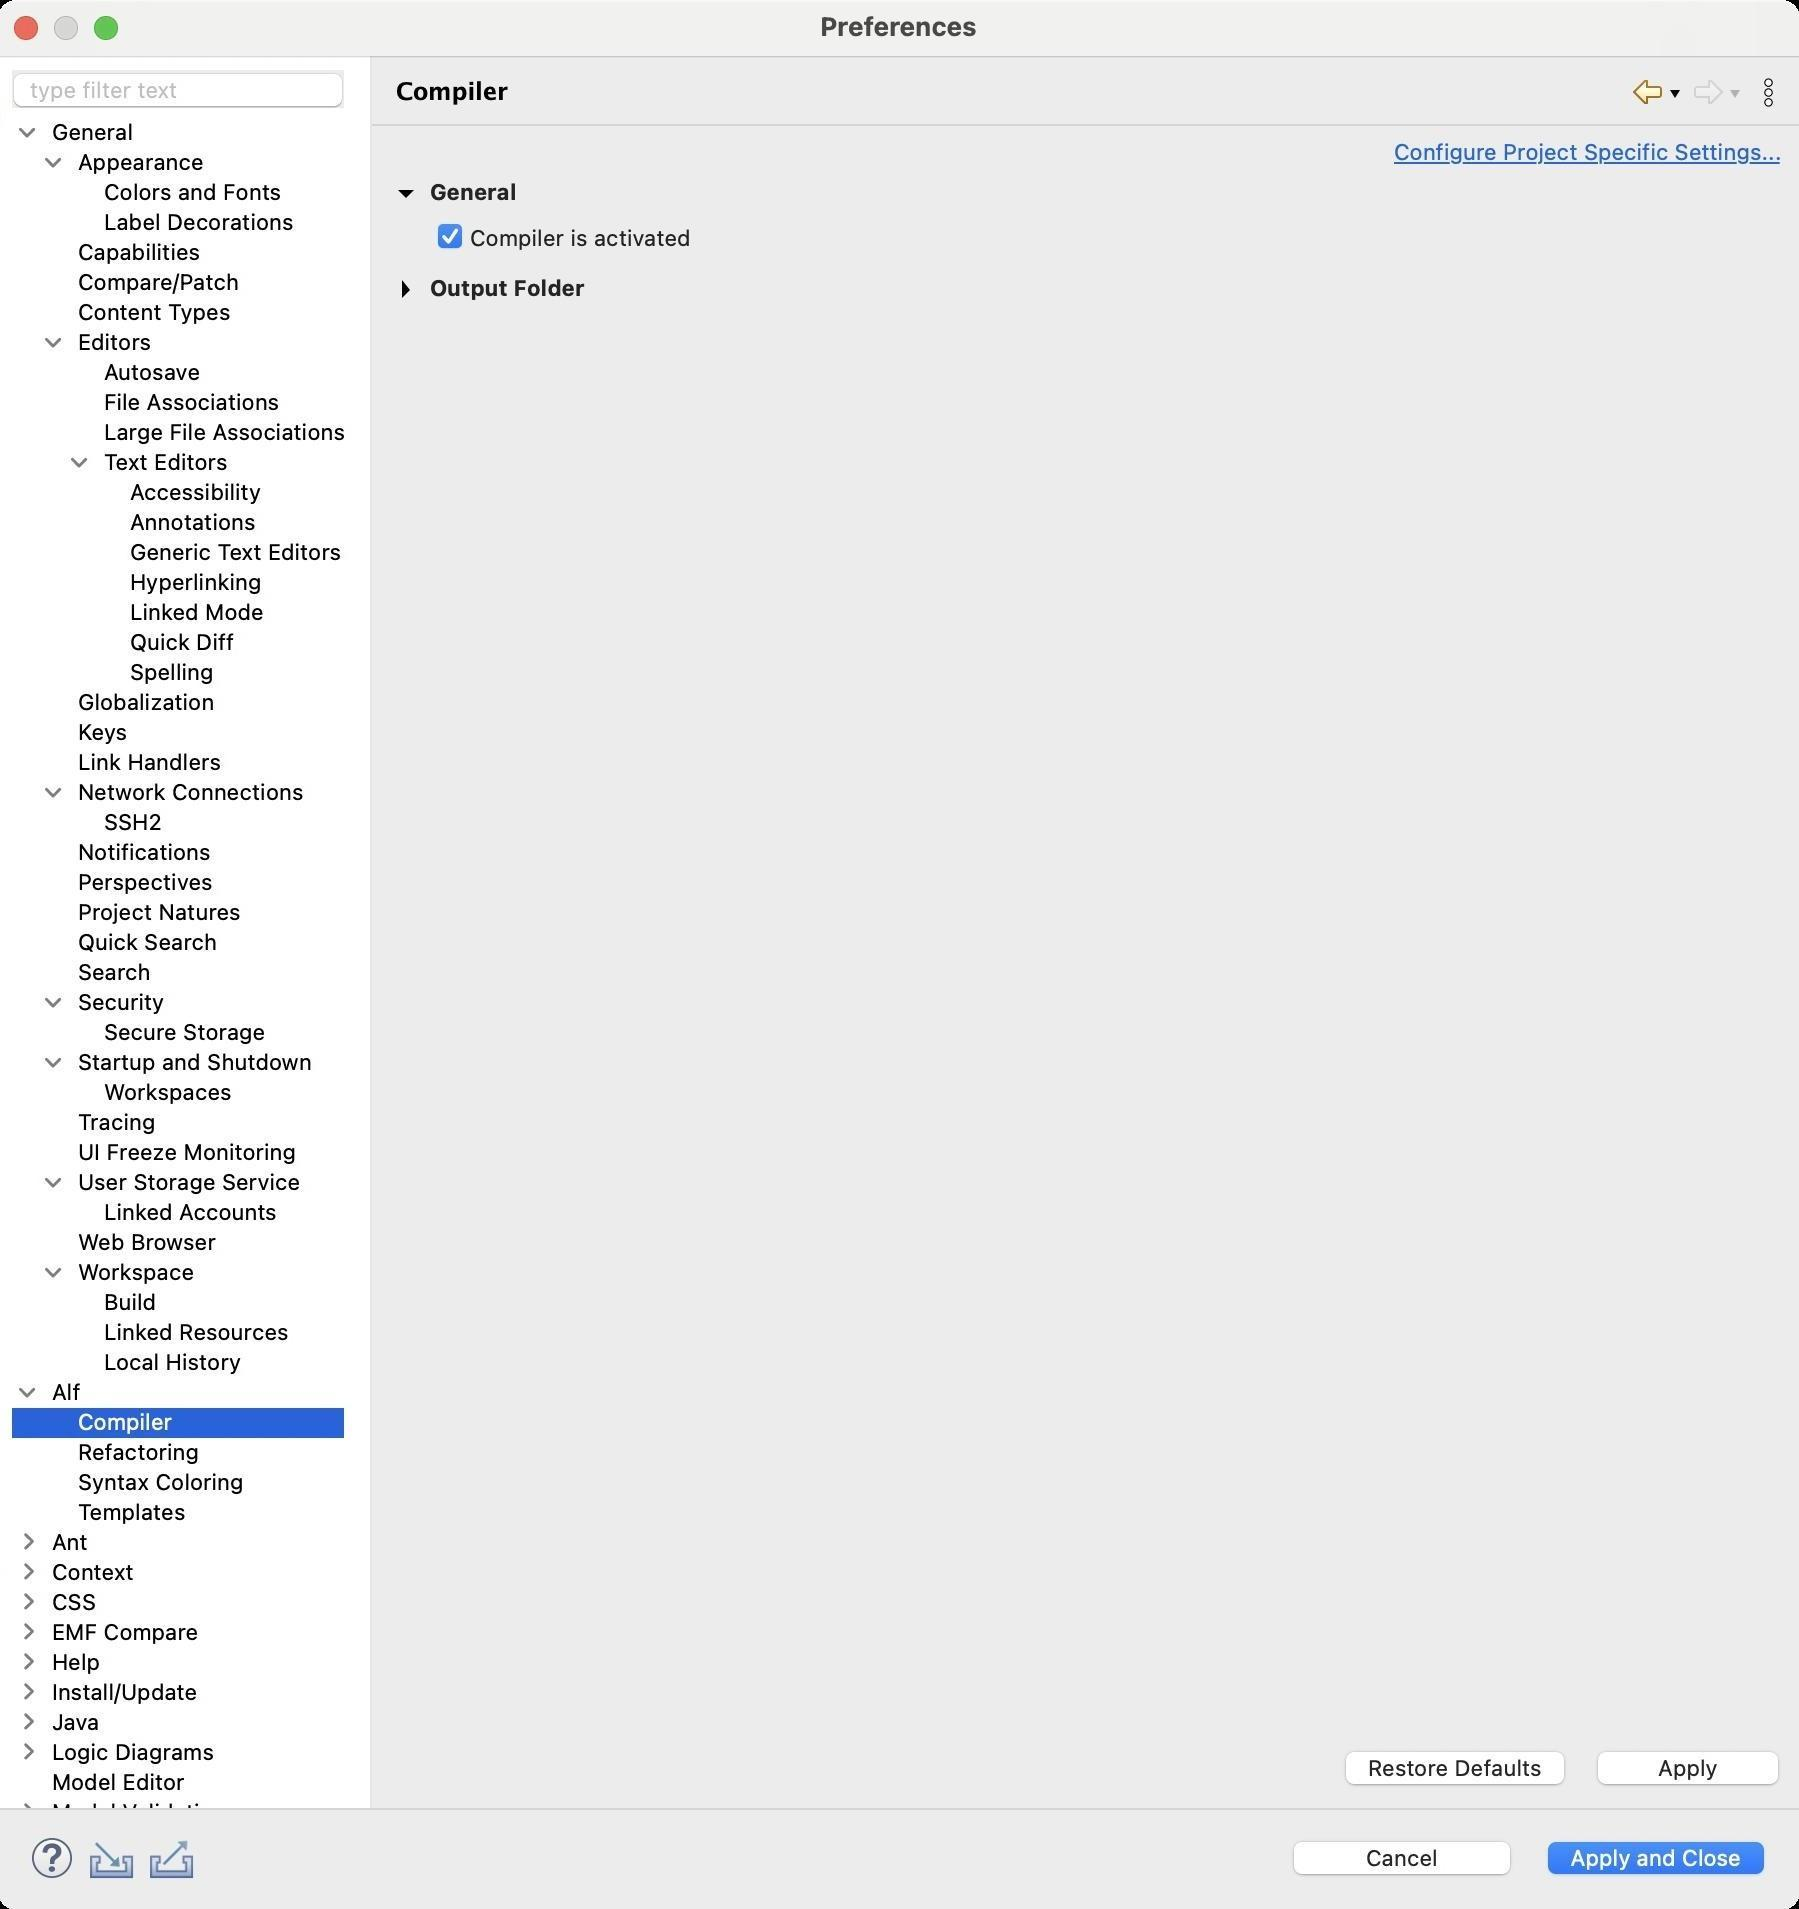
Accessibility tree:
{"name": "Preferences", "role": "AXWindow", "description": null, "role_description": "standard window", "value": null, "position": "480.00;95.00", "size": "901;955", "children": [{"name": "Apply_and_Close", "role": "AXButton", "description": null, "role_description": "button", "value": null, "position": "769.00;917.00", "size": "120;27", "children": []}, {"name": "Cancel", "role": "AXButton", "description": null, "role_description": "button", "value": null, "position": "642.00;917.00", "size": "120;27", "children": []}, {"name": null, "role": "AXToolbar", "description": null, "role_description": "toolbar", "value": null, "position": "12.00;915.00", "size": "90;30", "children": [{"name": "Help", "role": "AXCheckBox", "description": null, "role_description": "checkbox", "value": 0, "position": "12.00;915.00", "size": "30;30", "children": []}, {"name": "Import", "role": "AXButton", "description": null, "role_description": "button", "value": null, "position": "42.00;915.00", "size": "30;30", "children": []}, {"name": "Export", "role": "AXButton", "description": null, "role_description": "button", "value": null, "position": "72.00;915.00", "size": "30;30", "children": []}]}, {"name": null, "role": "AXScrollArea", "description": null, "role_description": "scroll area", "value": null, "position": "199.00;69.00", "size": "697;830", "children": [{"name": "Apply", "role": "AXButton", "description": null, "role_description": "button", "value": null, "position": "794.00;872.00", "size": "102;27", "children": []}, {"name": "Restore_Defaults", "role": "AXButton", "description": null, "role_description": "button", "value": null, "position": "668.00;872.00", "size": "121;27", "children": []}, {"name": null, "role": "AXScrollArea", "description": null, "role_description": "scroll area", "value": null, "position": "199.00;89.00", "size": "697;778", "children": [{"name": "Keep_local_history_for_generated_files._Please_note:_From_Eclipse_2021-06\nthis_preference_is_overruled_by_the_global_\"History_for_derived_files\"_preference.", "role": "AXCheckBox", "description": null, "role_description": "checkbox", "value": 1, "position": "199.00;137.00", "size": "0;0", "children": []}, {"name": "Hide_synthetic_local_variables_in_the_debugger", "role": "AXCheckBox", "description": null, "role_description": "checkbox", "value": 1, "position": "199.00;137.00", "size": "0;0", "children": []}, {"name": "Ignore_generated_Java_source_when_debugging_(Use_for_Android)_", "role": "AXCheckBox", "description": null, "role_description": "checkbox", "value": 0, "position": "199.00;137.00", "size": "0;0", "children": []}, {"name": "Clean_whole_directory_when_clean_build_is_triggered", "role": "AXCheckBox", "description": null, "role_description": "checkbox", "value": 0, "position": "199.00;137.00", "size": "0;0", "children": []}, {"name": "Delete_generated_files_when_clean_build_is_triggered", "role": "AXCheckBox", "description": null, "role_description": "checkbox", "value": 1, "position": "199.00;137.00", "size": "0;0", "children": []}, {"name": "Mark_generated_files_as_derived", "role": "AXCheckBox", "description": null, "role_description": "checkbox", "value": 1, "position": "199.00;137.00", "size": "0;0", "children": []}, {"name": "Overwrite_existing_files", "role": "AXCheckBox", "description": null, "role_description": "checkbox", "value": 1, "position": "199.00;137.00", "size": "0;0", "children": []}, {"name": "Create_directory_if_it_doesn't_exist", "role": "AXCheckBox", "description": null, "role_description": "checkbox", "value": 1, "position": "199.00;137.00", "size": "0;0", "children": []}, {"name": null, "role": "AXTextField", "description": null, "role_description": "text field", "value": "./src-gen", "position": "199.00;137.00", "size": "0;0", "children": []}, {"name": null, "role": "AXStaticText", "description": null, "role_description": "text", "value": "Directory:", "position": "199.00;137.00", "size": "0;0", "children": []}, {"name": null, "role": "AXStaticText", "description": null, "role_description": "text", "value": "Output Folder", "position": "214.00;137.00", "size": "82;14", "children": []}, {"name": "Expandable", "role": "AXOutline", "description": "Expandable", "role_description": "outline", "value": null, "position": "199.00;143.00", "size": "11;11", "children": []}, {"name": "Compiler_is_activated", "role": "AXCheckBox", "description": null, "role_description": "checkbox", "value": 1, "position": "219.00;111.00", "size": "672;16", "children": []}, {"name": null, "role": "AXStaticText", "description": null, "role_description": "text", "value": "General", "position": "214.00;89.00", "size": "48;14", "children": []}, {"name": "Expandable", "role": "AXOutline", "description": "Expandable", "role_description": "outline", "value": null, "position": "199.00;95.00", "size": "11;11", "children": []}]}, {"name": null, "role": "AXScrollArea", "description": null, "role_description": "scroll area", "value": null, "position": "696.00;69.00", "size": "200;15", "children": [{"name": null, "role": "AXTextArea", "description": null, "role_description": "text entry area", "value": "Configure Project Specific Settings...", "position": "696.00;69.00", "size": "200;15", "children": [{"name": "Configure_Project_Specific_Settings...", "role": "AXLink", "description": null, "role_description": "hyperlink", "value": null, "position": "698.00;69.00", "size": "194;13", "children": []}]}]}]}, {"name": null, "role": "AXToolbar", "description": "", "role_description": "toolbar", "value": null, "position": "814.00;35.00", "size": "82;22", "children": [{"name": "Back_to_Alf", "role": "AXMenuButton", "description": null, "role_description": "menu button", "value": null, "position": "814.00;35.00", "size": "22;22", "children": []}, {"name": "Forward", "role": "AXMenuButton", "description": null, "role_description": "menu button", "value": null, "position": "844.00;35.00", "size": "22;22", "children": []}, {"name": "Additional_Dialog_Actions", "role": "AXButton", "description": null, "role_description": "button", "value": null, "position": "874.00;35.00", "size": "22;22", "children": []}]}, {"name": null, "role": "AXStaticText", "description": "", "role_description": "text", "value": "Compiler", "position": "196.00;35.00", "size": "611;21", "children": []}, {"name": null, "role": "AXSplitter", "description": null, "role_description": "splitter", "value": 180, "position": "180.00;28.00", "size": "5;876", "children": []}, {"name": null, "role": "AXScrollArea", "description": null, "role_description": "scroll area", "value": null, "position": "7.00;59.00", "size": "166;845", "children": [{"name": null, "role": "AXOutline", "description": null, "role_description": "outline", "value": null, "position": "7.00;59.00", "size": "167;930", "children": [{"name": null, "role": "AXRow", "description": null, "role_description": "outline row", "value": null, "position": "7.00;59.00", "size": "167;15", "children": [{"name": null, "role": "AXGroup", "description": null, "role_description": "group", "value": null, "position": "7.00;59.00", "size": "167;15", "children": [{"name": null, "role": "AXDisclosureTriangle", "description": null, "role_description": "disclosure triangle", "value": 1, "position": "9.00;59.00", "size": "12;14", "children": []}, {"name": null, "role": "AXStaticText", "description": null, "role_description": "text", "value": "General", "position": "25.00;59.00", "size": "148;14", "children": []}]}]}, {"name": null, "role": "AXRow", "description": null, "role_description": "outline row", "value": null, "position": "7.00;74.00", "size": "167;15", "children": [{"name": null, "role": "AXGroup", "description": null, "role_description": "group", "value": null, "position": "7.00;74.00", "size": "167;15", "children": [{"name": null, "role": "AXDisclosureTriangle", "description": null, "role_description": "disclosure triangle", "value": 1, "position": "22.00;74.00", "size": "12;14", "children": []}, {"name": null, "role": "AXStaticText", "description": null, "role_description": "text", "value": "Appearance", "position": "38.00;74.00", "size": "135;14", "children": []}]}]}, {"name": null, "role": "AXRow", "description": null, "role_description": "outline row", "value": null, "position": "7.00;89.00", "size": "167;15", "children": [{"name": null, "role": "AXStaticText", "description": null, "role_description": "text", "value": "Colors and Fonts", "position": "51.00;89.00", "size": "122;14", "children": []}]}, {"name": null, "role": "AXRow", "description": null, "role_description": "outline row", "value": null, "position": "7.00;104.00", "size": "167;15", "children": [{"name": null, "role": "AXStaticText", "description": null, "role_description": "text", "value": "Label Decorations", "position": "51.00;104.00", "size": "122;14", "children": []}]}, {"name": null, "role": "AXRow", "description": null, "role_description": "outline row", "value": null, "position": "7.00;119.00", "size": "167;15", "children": [{"name": null, "role": "AXStaticText", "description": null, "role_description": "text", "value": "Capabilities", "position": "38.00;119.00", "size": "135;14", "children": []}]}, {"name": null, "role": "AXRow", "description": null, "role_description": "outline row", "value": null, "position": "7.00;134.00", "size": "167;15", "children": [{"name": null, "role": "AXStaticText", "description": null, "role_description": "text", "value": "Compare/Patch", "position": "38.00;134.00", "size": "135;14", "children": []}]}, {"name": null, "role": "AXRow", "description": null, "role_description": "outline row", "value": null, "position": "7.00;149.00", "size": "167;15", "children": [{"name": null, "role": "AXStaticText", "description": null, "role_description": "text", "value": "Content Types", "position": "38.00;149.00", "size": "135;14", "children": []}]}, {"name": null, "role": "AXRow", "description": null, "role_description": "outline row", "value": null, "position": "7.00;164.00", "size": "167;15", "children": [{"name": null, "role": "AXGroup", "description": null, "role_description": "group", "value": null, "position": "7.00;164.00", "size": "167;15", "children": [{"name": null, "role": "AXDisclosureTriangle", "description": null, "role_description": "disclosure triangle", "value": 1, "position": "22.00;164.00", "size": "12;14", "children": []}, {"name": null, "role": "AXStaticText", "description": null, "role_description": "text", "value": "Editors", "position": "38.00;164.00", "size": "135;14", "children": []}]}]}, {"name": null, "role": "AXRow", "description": null, "role_description": "outline row", "value": null, "position": "7.00;179.00", "size": "167;15", "children": [{"name": null, "role": "AXStaticText", "description": null, "role_description": "text", "value": "Autosave", "position": "51.00;179.00", "size": "122;14", "children": []}]}, {"name": null, "role": "AXRow", "description": null, "role_description": "outline row", "value": null, "position": "7.00;194.00", "size": "167;15", "children": [{"name": null, "role": "AXStaticText", "description": null, "role_description": "text", "value": "File Associations", "position": "51.00;194.00", "size": "122;14", "children": []}]}, {"name": null, "role": "AXRow", "description": null, "role_description": "outline row", "value": null, "position": "7.00;209.00", "size": "167;15", "children": [{"name": null, "role": "AXStaticText", "description": null, "role_description": "text", "value": "Large File Associations", "position": "51.00;209.00", "size": "122;14", "children": []}]}, {"name": null, "role": "AXRow", "description": null, "role_description": "outline row", "value": null, "position": "7.00;224.00", "size": "167;15", "children": [{"name": null, "role": "AXGroup", "description": null, "role_description": "group", "value": null, "position": "7.00;224.00", "size": "167;15", "children": [{"name": null, "role": "AXDisclosureTriangle", "description": null, "role_description": "disclosure triangle", "value": 1, "position": "35.00;224.00", "size": "12;14", "children": []}, {"name": null, "role": "AXStaticText", "description": null, "role_description": "text", "value": "Text Editors", "position": "51.00;224.00", "size": "122;14", "children": []}]}]}, {"name": null, "role": "AXRow", "description": null, "role_description": "outline row", "value": null, "position": "7.00;239.00", "size": "167;15", "children": [{"name": null, "role": "AXStaticText", "description": null, "role_description": "text", "value": "Accessibility", "position": "64.00;239.00", "size": "109;14", "children": []}]}, {"name": null, "role": "AXRow", "description": null, "role_description": "outline row", "value": null, "position": "7.00;254.00", "size": "167;15", "children": [{"name": null, "role": "AXStaticText", "description": null, "role_description": "text", "value": "Annotations", "position": "64.00;254.00", "size": "109;14", "children": []}]}, {"name": null, "role": "AXRow", "description": null, "role_description": "outline row", "value": null, "position": "7.00;269.00", "size": "167;15", "children": [{"name": null, "role": "AXStaticText", "description": null, "role_description": "text", "value": "Generic Text Editors", "position": "64.00;269.00", "size": "109;14", "children": []}]}, {"name": null, "role": "AXRow", "description": null, "role_description": "outline row", "value": null, "position": "7.00;284.00", "size": "167;15", "children": [{"name": null, "role": "AXStaticText", "description": null, "role_description": "text", "value": "Hyperlinking", "position": "64.00;284.00", "size": "109;14", "children": []}]}, {"name": null, "role": "AXRow", "description": null, "role_description": "outline row", "value": null, "position": "7.00;299.00", "size": "167;15", "children": [{"name": null, "role": "AXStaticText", "description": null, "role_description": "text", "value": "Linked Mode", "position": "64.00;299.00", "size": "109;14", "children": []}]}, {"name": null, "role": "AXRow", "description": null, "role_description": "outline row", "value": null, "position": "7.00;314.00", "size": "167;15", "children": [{"name": null, "role": "AXStaticText", "description": null, "role_description": "text", "value": "Quick Diff", "position": "64.00;314.00", "size": "109;14", "children": []}]}, {"name": null, "role": "AXRow", "description": null, "role_description": "outline row", "value": null, "position": "7.00;329.00", "size": "167;15", "children": [{"name": null, "role": "AXStaticText", "description": null, "role_description": "text", "value": "Spelling", "position": "64.00;329.00", "size": "109;14", "children": []}]}, {"name": null, "role": "AXRow", "description": null, "role_description": "outline row", "value": null, "position": "7.00;344.00", "size": "167;15", "children": [{"name": null, "role": "AXStaticText", "description": null, "role_description": "text", "value": "Globalization", "position": "38.00;344.00", "size": "135;14", "children": []}]}, {"name": null, "role": "AXRow", "description": null, "role_description": "outline row", "value": null, "position": "7.00;359.00", "size": "167;15", "children": [{"name": null, "role": "AXStaticText", "description": null, "role_description": "text", "value": "Keys", "position": "38.00;359.00", "size": "135;14", "children": []}]}, {"name": null, "role": "AXRow", "description": null, "role_description": "outline row", "value": null, "position": "7.00;374.00", "size": "167;15", "children": [{"name": null, "role": "AXStaticText", "description": null, "role_description": "text", "value": "Link Handlers", "position": "38.00;374.00", "size": "135;14", "children": []}]}, {"name": null, "role": "AXRow", "description": null, "role_description": "outline row", "value": null, "position": "7.00;389.00", "size": "167;15", "children": [{"name": null, "role": "AXGroup", "description": null, "role_description": "group", "value": null, "position": "7.00;389.00", "size": "167;15", "children": [{"name": null, "role": "AXDisclosureTriangle", "description": null, "role_description": "disclosure triangle", "value": 1, "position": "22.00;389.00", "size": "12;14", "children": []}, {"name": null, "role": "AXStaticText", "description": null, "role_description": "text", "value": "Network Connections", "position": "38.00;389.00", "size": "135;14", "children": []}]}]}, {"name": null, "role": "AXRow", "description": null, "role_description": "outline row", "value": null, "position": "7.00;404.00", "size": "167;15", "children": [{"name": null, "role": "AXStaticText", "description": null, "role_description": "text", "value": "SSH2", "position": "51.00;404.00", "size": "122;14", "children": []}]}, {"name": null, "role": "AXRow", "description": null, "role_description": "outline row", "value": null, "position": "7.00;419.00", "size": "167;15", "children": [{"name": null, "role": "AXStaticText", "description": null, "role_description": "text", "value": "Notifications", "position": "38.00;419.00", "size": "135;14", "children": []}]}, {"name": null, "role": "AXRow", "description": null, "role_description": "outline row", "value": null, "position": "7.00;434.00", "size": "167;15", "children": [{"name": null, "role": "AXStaticText", "description": null, "role_description": "text", "value": "Perspectives", "position": "38.00;434.00", "size": "135;14", "children": []}]}, {"name": null, "role": "AXRow", "description": null, "role_description": "outline row", "value": null, "position": "7.00;449.00", "size": "167;15", "children": [{"name": null, "role": "AXStaticText", "description": null, "role_description": "text", "value": "Project Natures", "position": "38.00;449.00", "size": "135;14", "children": []}]}, {"name": null, "role": "AXRow", "description": null, "role_description": "outline row", "value": null, "position": "7.00;464.00", "size": "167;15", "children": [{"name": null, "role": "AXStaticText", "description": null, "role_description": "text", "value": "Quick Search", "position": "38.00;464.00", "size": "135;14", "children": []}]}, {"name": null, "role": "AXRow", "description": null, "role_description": "outline row", "value": null, "position": "7.00;479.00", "size": "167;15", "children": [{"name": null, "role": "AXStaticText", "description": null, "role_description": "text", "value": "Search", "position": "38.00;479.00", "size": "135;14", "children": []}]}, {"name": null, "role": "AXRow", "description": null, "role_description": "outline row", "value": null, "position": "7.00;494.00", "size": "167;15", "children": [{"name": null, "role": "AXGroup", "description": null, "role_description": "group", "value": null, "position": "7.00;494.00", "size": "167;15", "children": [{"name": null, "role": "AXDisclosureTriangle", "description": null, "role_description": "disclosure triangle", "value": 1, "position": "22.00;494.00", "size": "12;14", "children": []}, {"name": null, "role": "AXStaticText", "description": null, "role_description": "text", "value": "Security", "position": "38.00;494.00", "size": "135;14", "children": []}]}]}, {"name": null, "role": "AXRow", "description": null, "role_description": "outline row", "value": null, "position": "7.00;509.00", "size": "167;15", "children": [{"name": null, "role": "AXStaticText", "description": null, "role_description": "text", "value": "Secure Storage", "position": "51.00;509.00", "size": "122;14", "children": []}]}, {"name": null, "role": "AXRow", "description": null, "role_description": "outline row", "value": null, "position": "7.00;524.00", "size": "167;15", "children": [{"name": null, "role": "AXGroup", "description": null, "role_description": "group", "value": null, "position": "7.00;524.00", "size": "167;15", "children": [{"name": null, "role": "AXDisclosureTriangle", "description": null, "role_description": "disclosure triangle", "value": 1, "position": "22.00;524.00", "size": "12;14", "children": []}, {"name": null, "role": "AXStaticText", "description": null, "role_description": "text", "value": "Startup and Shutdown", "position": "38.00;524.00", "size": "135;14", "children": []}]}]}, {"name": null, "role": "AXRow", "description": null, "role_description": "outline row", "value": null, "position": "7.00;539.00", "size": "167;15", "children": [{"name": null, "role": "AXStaticText", "description": null, "role_description": "text", "value": "Workspaces", "position": "51.00;539.00", "size": "122;14", "children": []}]}, {"name": null, "role": "AXRow", "description": null, "role_description": "outline row", "value": null, "position": "7.00;554.00", "size": "167;15", "children": [{"name": null, "role": "AXStaticText", "description": null, "role_description": "text", "value": "Tracing", "position": "38.00;554.00", "size": "135;14", "children": []}]}, {"name": null, "role": "AXRow", "description": null, "role_description": "outline row", "value": null, "position": "7.00;569.00", "size": "167;15", "children": [{"name": null, "role": "AXStaticText", "description": null, "role_description": "text", "value": "UI Freeze Monitoring", "position": "38.00;569.00", "size": "135;14", "children": []}]}, {"name": null, "role": "AXRow", "description": null, "role_description": "outline row", "value": null, "position": "7.00;584.00", "size": "167;15", "children": [{"name": null, "role": "AXGroup", "description": null, "role_description": "group", "value": null, "position": "7.00;584.00", "size": "167;15", "children": [{"name": null, "role": "AXDisclosureTriangle", "description": null, "role_description": "disclosure triangle", "value": 1, "position": "22.00;584.00", "size": "12;14", "children": []}, {"name": null, "role": "AXStaticText", "description": null, "role_description": "text", "value": "User Storage Service", "position": "38.00;584.00", "size": "135;14", "children": []}]}]}, {"name": null, "role": "AXRow", "description": null, "role_description": "outline row", "value": null, "position": "7.00;599.00", "size": "167;15", "children": [{"name": null, "role": "AXStaticText", "description": null, "role_description": "text", "value": "Linked Accounts", "position": "51.00;599.00", "size": "122;14", "children": []}]}, {"name": null, "role": "AXRow", "description": null, "role_description": "outline row", "value": null, "position": "7.00;614.00", "size": "167;15", "children": [{"name": null, "role": "AXStaticText", "description": null, "role_description": "text", "value": "Web Browser", "position": "38.00;614.00", "size": "135;14", "children": []}]}, {"name": null, "role": "AXRow", "description": null, "role_description": "outline row", "value": null, "position": "7.00;629.00", "size": "167;15", "children": [{"name": null, "role": "AXGroup", "description": null, "role_description": "group", "value": null, "position": "7.00;629.00", "size": "167;15", "children": [{"name": null, "role": "AXDisclosureTriangle", "description": null, "role_description": "disclosure triangle", "value": 1, "position": "22.00;629.00", "size": "12;14", "children": []}, {"name": null, "role": "AXStaticText", "description": null, "role_description": "text", "value": "Workspace", "position": "38.00;629.00", "size": "135;14", "children": []}]}]}, {"name": null, "role": "AXRow", "description": null, "role_description": "outline row", "value": null, "position": "7.00;644.00", "size": "167;15", "children": [{"name": null, "role": "AXStaticText", "description": null, "role_description": "text", "value": "Build", "position": "51.00;644.00", "size": "122;14", "children": []}]}, {"name": null, "role": "AXRow", "description": null, "role_description": "outline row", "value": null, "position": "7.00;659.00", "size": "167;15", "children": [{"name": null, "role": "AXStaticText", "description": null, "role_description": "text", "value": "Linked Resources", "position": "51.00;659.00", "size": "122;14", "children": []}]}, {"name": null, "role": "AXRow", "description": null, "role_description": "outline row", "value": null, "position": "7.00;674.00", "size": "167;15", "children": [{"name": null, "role": "AXStaticText", "description": null, "role_description": "text", "value": "Local History", "position": "51.00;674.00", "size": "122;14", "children": []}]}, {"name": null, "role": "AXRow", "description": null, "role_description": "outline row", "value": null, "position": "7.00;689.00", "size": "167;15", "children": [{"name": null, "role": "AXGroup", "description": null, "role_description": "group", "value": null, "position": "7.00;689.00", "size": "167;15", "children": [{"name": null, "role": "AXDisclosureTriangle", "description": null, "role_description": "disclosure triangle", "value": 1, "position": "9.00;689.00", "size": "12;14", "children": []}, {"name": null, "role": "AXStaticText", "description": null, "role_description": "text", "value": "Alf", "position": "25.00;689.00", "size": "148;14", "children": []}]}]}, {"name": null, "role": "AXRow", "description": null, "role_description": "outline row", "value": null, "position": "7.00;704.00", "size": "167;15", "children": [{"name": null, "role": "AXStaticText", "description": null, "role_description": "text", "value": "Compiler", "position": "38.00;704.00", "size": "135;14", "children": []}]}, {"name": null, "role": "AXRow", "description": null, "role_description": "outline row", "value": null, "position": "7.00;719.00", "size": "167;15", "children": [{"name": null, "role": "AXStaticText", "description": null, "role_description": "text", "value": "Refactoring", "position": "38.00;719.00", "size": "135;14", "children": []}]}, {"name": null, "role": "AXRow", "description": null, "role_description": "outline row", "value": null, "position": "7.00;734.00", "size": "167;15", "children": [{"name": null, "role": "AXStaticText", "description": null, "role_description": "text", "value": "Syntax Coloring", "position": "38.00;734.00", "size": "135;14", "children": []}]}, {"name": null, "role": "AXRow", "description": null, "role_description": "outline row", "value": null, "position": "7.00;749.00", "size": "167;15", "children": [{"name": null, "role": "AXStaticText", "description": null, "role_description": "text", "value": "Templates", "position": "38.00;749.00", "size": "135;14", "children": []}]}, {"name": null, "role": "AXRow", "description": null, "role_description": "outline row", "value": null, "position": "7.00;764.00", "size": "167;15", "children": [{"name": null, "role": "AXGroup", "description": null, "role_description": "group", "value": null, "position": "7.00;764.00", "size": "167;15", "children": [{"name": null, "role": "AXDisclosureTriangle", "description": null, "role_description": "disclosure triangle", "value": 0, "position": "9.00;764.00", "size": "12;14", "children": []}, {"name": null, "role": "AXStaticText", "description": null, "role_description": "text", "value": "Ant", "position": "25.00;764.00", "size": "148;14", "children": []}]}]}, {"name": null, "role": "AXRow", "description": null, "role_description": "outline row", "value": null, "position": "7.00;779.00", "size": "167;15", "children": [{"name": null, "role": "AXGroup", "description": null, "role_description": "group", "value": null, "position": "7.00;779.00", "size": "167;15", "children": [{"name": null, "role": "AXDisclosureTriangle", "description": null, "role_description": "disclosure triangle", "value": 0, "position": "9.00;779.00", "size": "12;14", "children": []}, {"name": null, "role": "AXStaticText", "description": null, "role_description": "text", "value": "Context", "position": "25.00;779.00", "size": "148;14", "children": []}]}]}, {"name": null, "role": "AXRow", "description": null, "role_description": "outline row", "value": null, "position": "7.00;794.00", "size": "167;15", "children": [{"name": null, "role": "AXGroup", "description": null, "role_description": "group", "value": null, "position": "7.00;794.00", "size": "167;15", "children": [{"name": null, "role": "AXDisclosureTriangle", "description": null, "role_description": "disclosure triangle", "value": 0, "position": "9.00;794.00", "size": "12;14", "children": []}, {"name": null, "role": "AXStaticText", "description": null, "role_description": "text", "value": "CSS", "position": "25.00;794.00", "size": "148;14", "children": []}]}]}, {"name": null, "role": "AXRow", "description": null, "role_description": "outline row", "value": null, "position": "7.00;809.00", "size": "167;15", "children": [{"name": null, "role": "AXGroup", "description": null, "role_description": "group", "value": null, "position": "7.00;809.00", "size": "167;15", "children": [{"name": null, "role": "AXDisclosureTriangle", "description": null, "role_description": "disclosure triangle", "value": 0, "position": "9.00;809.00", "size": "12;14", "children": []}, {"name": null, "role": "AXStaticText", "description": null, "role_description": "text", "value": "EMF Compare", "position": "25.00;809.00", "size": "148;14", "children": []}]}]}, {"name": null, "role": "AXRow", "description": null, "role_description": "outline row", "value": null, "position": "7.00;824.00", "size": "167;15", "children": [{"name": null, "role": "AXGroup", "description": null, "role_description": "group", "value": null, "position": "7.00;824.00", "size": "167;15", "children": [{"name": null, "role": "AXDisclosureTriangle", "description": null, "role_description": "disclosure triangle", "value": 0, "position": "9.00;824.00", "size": "12;14", "children": []}, {"name": null, "role": "AXStaticText", "description": null, "role_description": "text", "value": "Help", "position": "25.00;824.00", "size": "148;14", "children": []}]}]}, {"name": null, "role": "AXRow", "description": null, "role_description": "outline row", "value": null, "position": "7.00;839.00", "size": "167;15", "children": [{"name": null, "role": "AXGroup", "description": null, "role_description": "group", "value": null, "position": "7.00;839.00", "size": "167;15", "children": [{"name": null, "role": "AXDisclosureTriangle", "description": null, "role_description": "disclosure triangle", "value": 0, "position": "9.00;839.00", "size": "12;14", "children": []}, {"name": null, "role": "AXStaticText", "description": null, "role_description": "text", "value": "Install/Update", "position": "25.00;839.00", "size": "148;14", "children": []}]}]}, {"name": null, "role": "AXRow", "description": null, "role_description": "outline row", "value": null, "position": "7.00;854.00", "size": "167;15", "children": [{"name": null, "role": "AXGroup", "description": null, "role_description": "group", "value": null, "position": "7.00;854.00", "size": "167;15", "children": [{"name": null, "role": "AXDisclosureTriangle", "description": null, "role_description": "disclosure triangle", "value": 0, "position": "9.00;854.00", "size": "12;14", "children": []}, {"name": null, "role": "AXStaticText", "description": null, "role_description": "text", "value": "Java", "position": "25.00;854.00", "size": "148;14", "children": []}]}]}, {"name": null, "role": "AXRow", "description": null, "role_description": "outline row", "value": null, "position": "7.00;869.00", "size": "167;15", "children": [{"name": null, "role": "AXGroup", "description": null, "role_description": "group", "value": null, "position": "7.00;869.00", "size": "167;15", "children": [{"name": null, "role": "AXDisclosureTriangle", "description": null, "role_description": "disclosure triangle", "value": 0, "position": "9.00;869.00", "size": "12;14", "children": []}, {"name": null, "role": "AXStaticText", "description": null, "role_description": "text", "value": "Logic Diagrams", "position": "25.00;869.00", "size": "148;14", "children": []}]}]}, {"name": null, "role": "AXRow", "description": null, "role_description": "outline row", "value": null, "position": "7.00;884.00", "size": "167;15", "children": [{"name": null, "role": "AXStaticText", "description": null, "role_description": "text", "value": "Model Editor", "position": "25.00;884.00", "size": "148;14", "children": []}]}, {"name": null, "role": "AXRow", "description": null, "role_description": "outline row", "value": null, "position": "7.00;899.00", "size": "167;15", "children": [{"name": null, "role": "AXGroup", "description": null, "role_description": "group", "value": null, "position": "7.00;899.00", "size": "167;15", "children": [{"name": null, "role": "AXDisclosureTriangle", "description": null, "role_description": "disclosure triangle", "value": 0, "position": "9.00;899.00", "size": "12;14", "children": []}, {"name": null, "role": "AXStaticText", "description": null, "role_description": "text", "value": "Model Validation", "position": "25.00;899.00", "size": "148;14", "children": []}]}]}, {"name": null, "role": "AXRow", "description": null, "role_description": "outline row", "value": null, "position": "7.00;914.00", "size": "167;15", "children": [{"name": null, "role": "AXGroup", "description": null, "role_description": "group", "value": null, "position": "7.00;914.00", "size": "167;15", "children": [{"name": null, "role": "AXDisclosureTriangle", "description": null, "role_description": "disclosure triangle", "value": 0, "position": "9.00;914.00", "size": "12;14", "children": []}, {"name": null, "role": "AXStaticText", "description": null, "role_description": "text", "value": "OCL", "position": "25.00;914.00", "size": "148;14", "children": []}]}]}, {"name": null, "role": "AXRow", "description": null, "role_description": "outline row", "value": null, "position": "7.00;929.00", "size": "167;15", "children": [{"name": null, "role": "AXGroup", "description": null, "role_description": "group", "value": null, "position": "7.00;929.00", "size": "167;15", "children": [{"name": null, "role": "AXDisclosureTriangle", "description": null, "role_description": "disclosure triangle", "value": 0, "position": "9.00;929.00", "size": "12;14", "children": []}, {"name": null, "role": "AXStaticText", "description": null, "role_description": "text", "value": "Papyrus", "position": "25.00;929.00", "size": "148;14", "children": []}]}]}, {"name": null, "role": "AXRow", "description": null, "role_description": "outline row", "value": null, "position": "7.00;944.00", "size": "167;15", "children": [{"name": null, "role": "AXGroup", "description": null, "role_description": "group", "value": null, "position": "7.00;944.00", "size": "167;15", "children": [{"name": null, "role": "AXDisclosureTriangle", "description": null, "role_description": "disclosure triangle", "value": 0, "position": "9.00;944.00", "size": "12;14", "children": []}, {"name": null, "role": "AXStaticText", "description": null, "role_description": "text", "value": "Plug-in Development", "position": "25.00;944.00", "size": "148;14", "children": []}]}]}, {"name": null, "role": "AXRow", "description": null, "role_description": "outline row", "value": null, "position": "7.00;959.00", "size": "167;15", "children": [{"name": null, "role": "AXGroup", "description": null, "role_description": "group", "value": null, "position": "7.00;959.00", "size": "167;15", "children": [{"name": null, "role": "AXDisclosureTriangle", "description": null, "role_description": "disclosure triangle", "value": 0, "position": "9.00;959.00", "size": "12;14", "children": []}, {"name": null, "role": "AXStaticText", "description": null, "role_description": "text", "value": "Run/Debug", "position": "25.00;959.00", "size": "148;14", "children": []}]}]}, {"name": null, "role": "AXRow", "description": null, "role_description": "outline row", "value": null, "position": "7.00;974.00", "size": "167;15", "children": [{"name": null, "role": "AXGroup", "description": null, "role_description": "group", "value": null, "position": "7.00;974.00", "size": "167;15", "children": [{"name": null, "role": "AXDisclosureTriangle", "description": null, "role_description": "disclosure triangle", "value": 0, "position": "9.00;974.00", "size": "12;14", "children": []}, {"name": null, "role": "AXStaticText", "description": null, "role_description": "text", "value": "Version Control (Team)", "position": "25.00;974.00", "size": "148;14", "children": []}]}]}, {"name": null, "role": "AXColumn", "description": null, "role_description": "column", "value": null, "position": "7.00;59.00", "size": "167;930", "children": []}]}, {"name": null, "role": "AXScrollBar", "description": null, "role_description": "scroll bar", "value": 0.0, "position": "7.00;888.00", "size": "166;16", "children": [{"name": null, "role": "AXValueIndicator", "description": null, "role_description": "value indicator", "value": 0.0, "position": "8.00;892.00", "size": "163;12", "children": []}, {"name": null, "role": "AXButton", "description": null, "role_description": "increment arrow button", "value": null, "position": "7.00;888.00", "size": "0;0", "children": []}, {"name": null, "role": "AXButton", "description": null, "role_description": "decrement arrow button", "value": null, "position": "7.00;888.00", "size": "0;0", "children": []}, {"name": null, "role": "AXButton", "description": null, "role_description": "increment page button", "value": null, "position": "171.50;892.00", "size": "2;12", "children": []}, {"name": null, "role": "AXButton", "description": null, "role_description": "decrement page button", "value": null, "position": "7.00;892.00", "size": "1;12", "children": []}]}, {"name": null, "role": "AXScrollBar", "description": null, "role_description": "scroll bar", "value": 0.0, "position": "157.00;59.00", "size": "16;845", "children": [{"name": null, "role": "AXValueIndicator", "description": null, "role_description": "value indicator", "value": 0.0, "position": "161.00;60.00", "size": "12;766", "children": []}, {"name": null, "role": "AXButton", "description": null, "role_description": "increment arrow button", "value": null, "position": "157.00;59.00", "size": "0;0", "children": []}, {"name": null, "role": "AXButton", "description": null, "role_description": "decrement arrow button", "value": null, "position": "157.00;59.00", "size": "0;0", "children": []}, {"name": null, "role": "AXButton", "description": null, "role_description": "increment page button", "value": null, "position": "161.00;826.00", "size": "12;78", "children": []}, {"name": null, "role": "AXButton", "description": null, "role_description": "decrement page button", "value": null, "position": "161.00;59.00", "size": "12;1", "children": []}]}]}, {"name": "type_filter_text", "role": "AXTextField", "description": null, "role_description": "search text field", "value": "", "position": "7.00;35.00", "size": "166;19", "children": []}, {"name": null, "role": "AXButton", "description": null, "role_description": "close button", "value": null, "position": "7.00;6.00", "size": "14;16", "children": []}, {"name": null, "role": "AXButton", "description": null, "role_description": "zoom button", "value": null, "position": "47.00;6.00", "size": "14;16", "children": [{"name": null, "role": "AXGroup", "description": null, "role_description": "group", "value": null, "position": "47.00;6.00", "size": "14;16", "children": [{"name": null, "role": "AXGroup", "description": null, "role_description": "group", "value": null, "position": "47.00;6.00", "size": "14;16", "children": []}]}]}, {"name": null, "role": "AXButton", "description": null, "role_description": "minimize button", "value": null, "position": "27.00;6.00", "size": "14;16", "children": []}, {"name": null, "role": "AXStaticText", "description": null, "role_description": "text", "value": "Preferences", "position": "409.00;5.00", "size": "83;16", "children": []}]}